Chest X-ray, PA view. Patient: 63 years old, sex M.
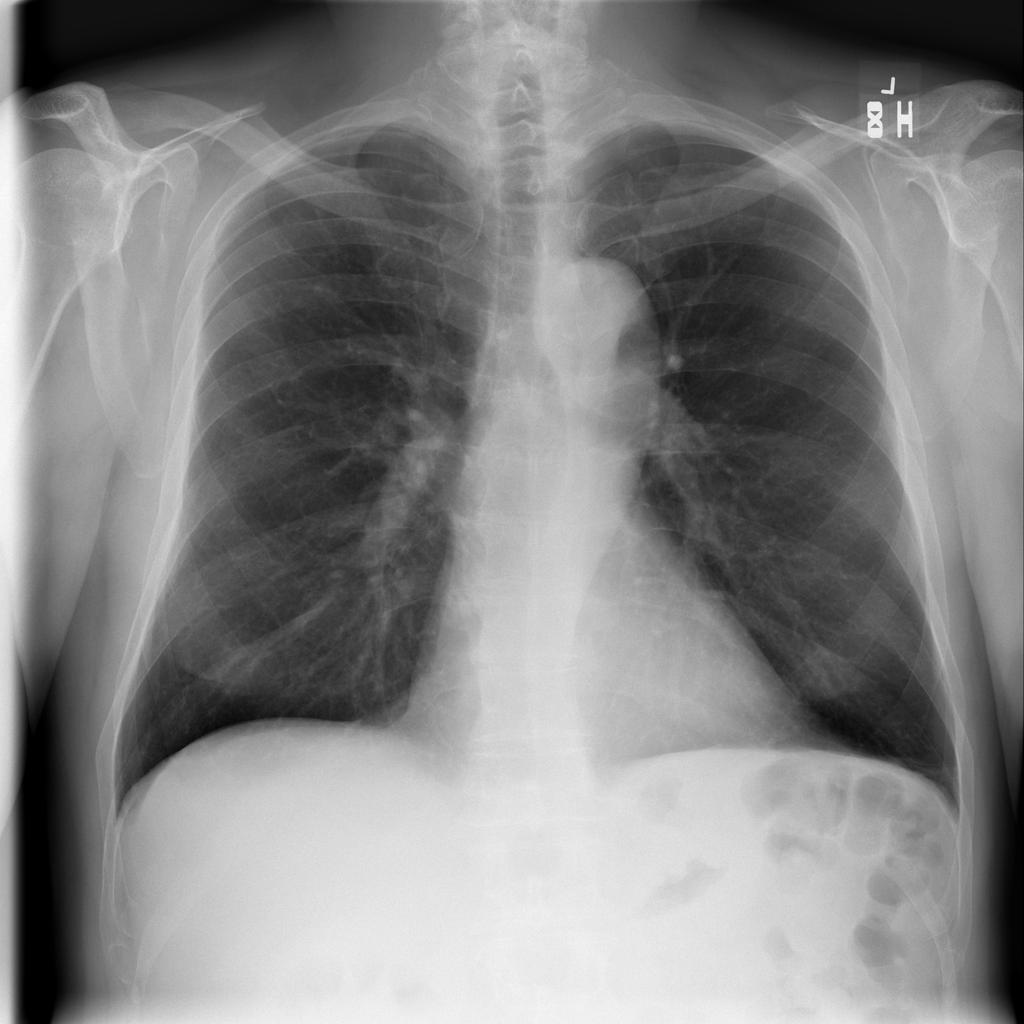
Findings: Consolidation